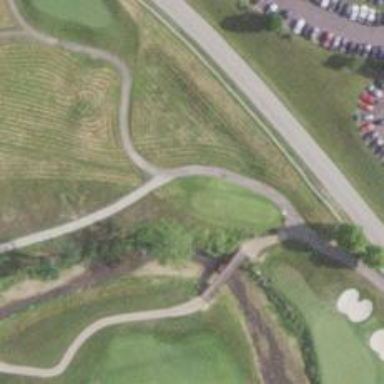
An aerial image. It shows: Grass area designated as golf tee.